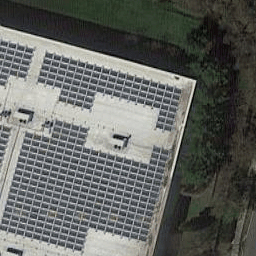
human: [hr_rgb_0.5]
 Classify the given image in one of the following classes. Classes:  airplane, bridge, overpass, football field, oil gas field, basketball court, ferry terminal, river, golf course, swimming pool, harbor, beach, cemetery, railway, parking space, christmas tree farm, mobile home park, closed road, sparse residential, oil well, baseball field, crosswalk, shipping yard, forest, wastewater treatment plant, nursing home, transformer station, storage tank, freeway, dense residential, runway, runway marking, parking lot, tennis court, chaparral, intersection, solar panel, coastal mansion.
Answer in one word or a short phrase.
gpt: solar panel